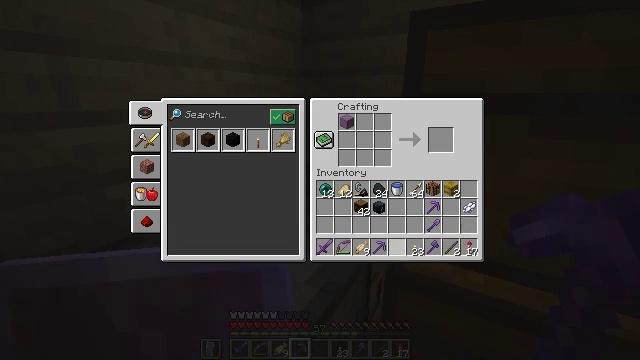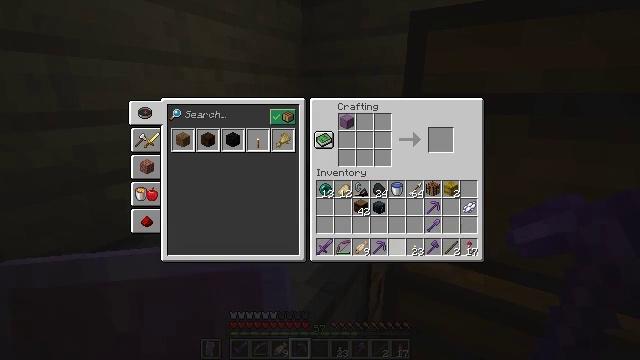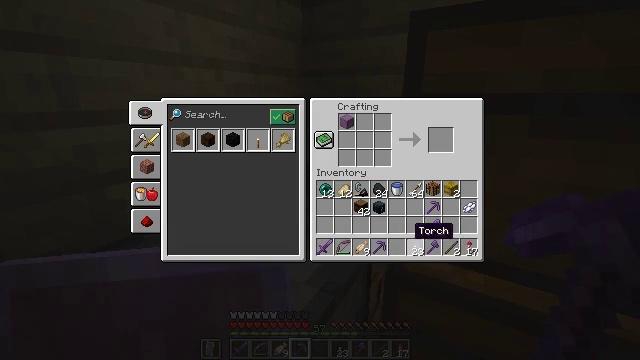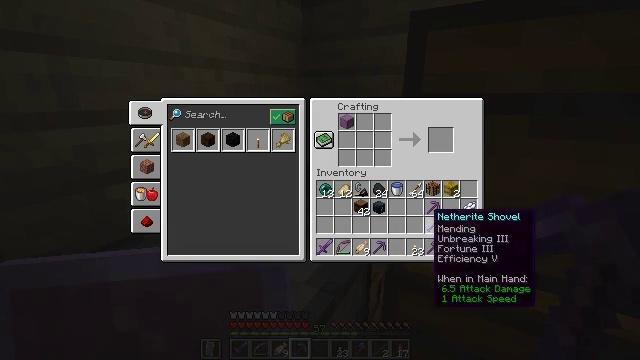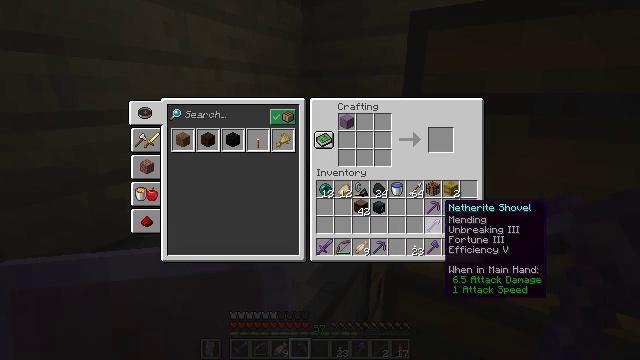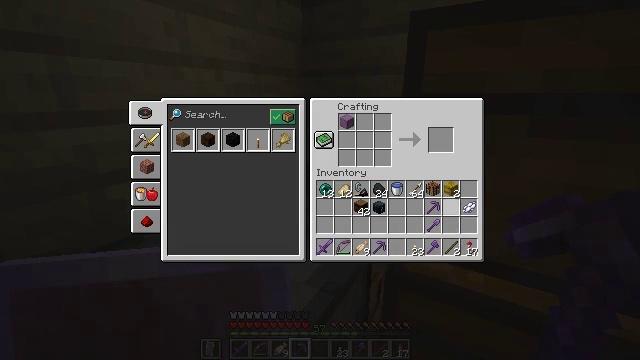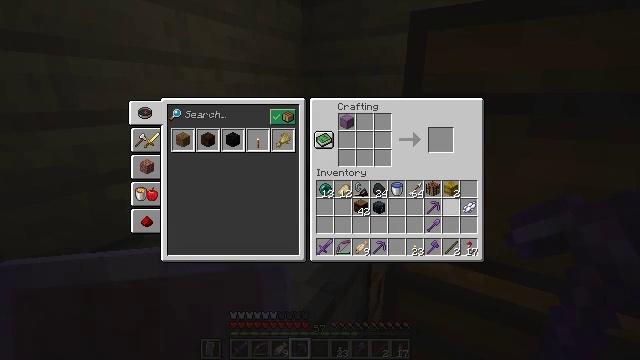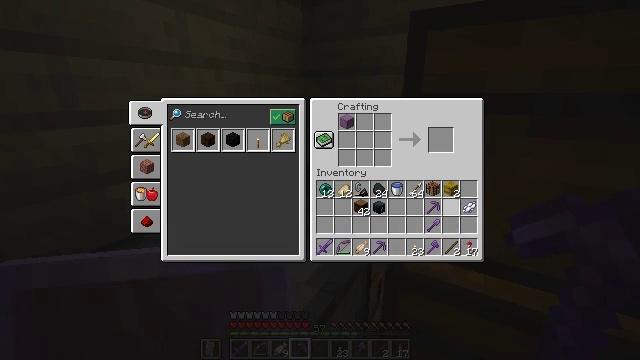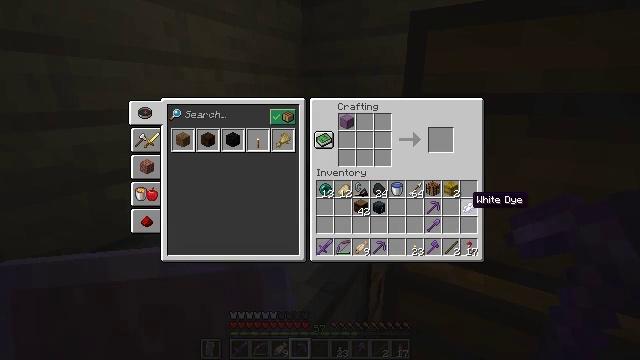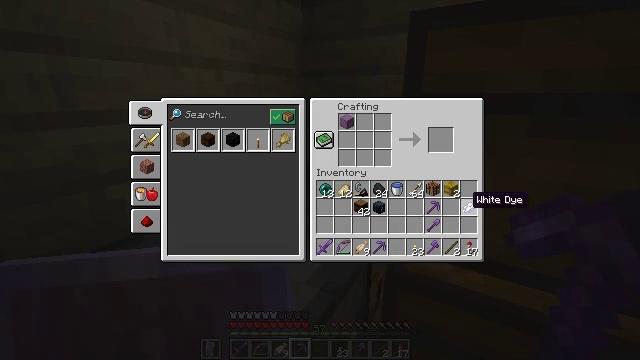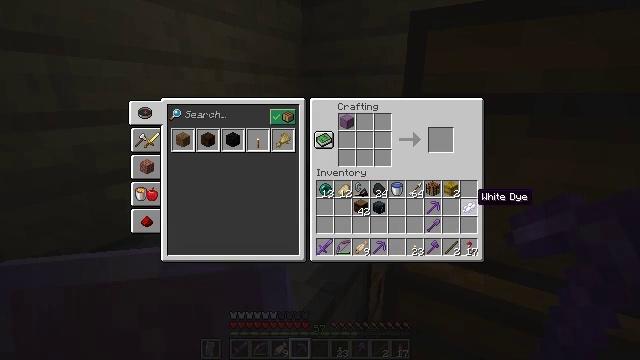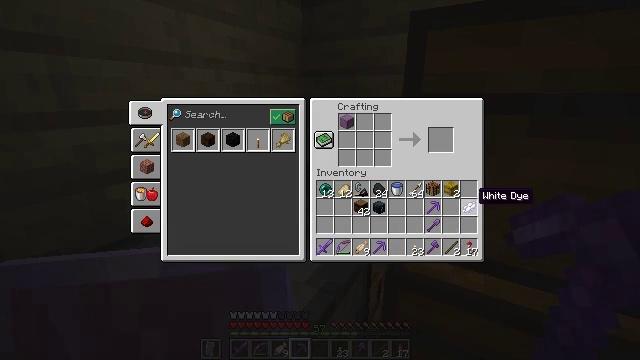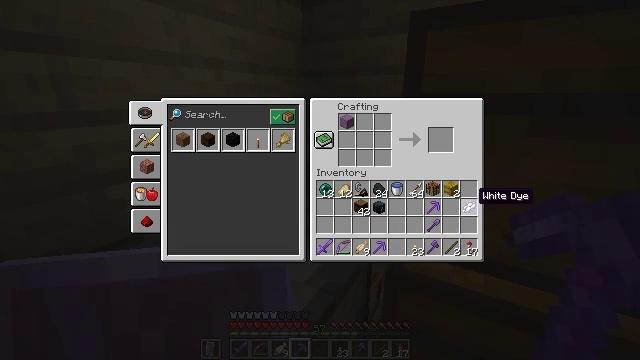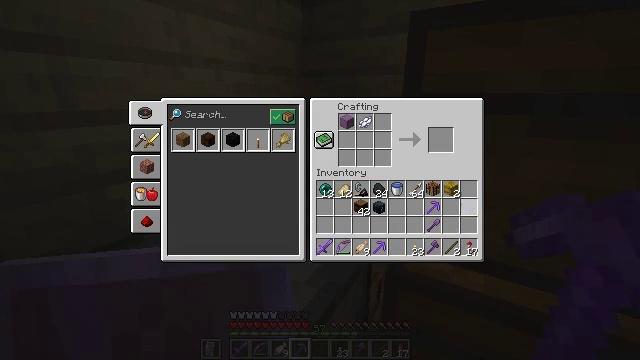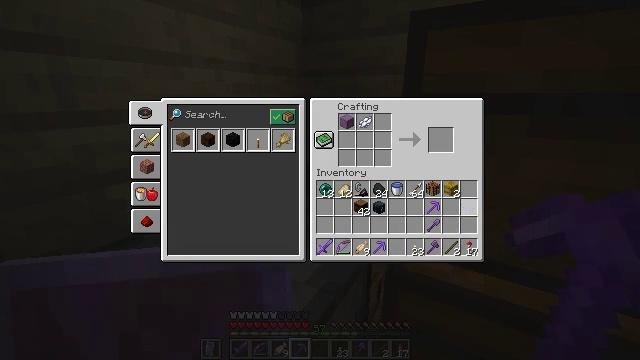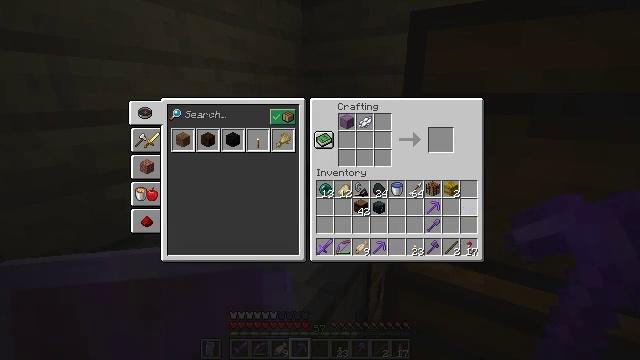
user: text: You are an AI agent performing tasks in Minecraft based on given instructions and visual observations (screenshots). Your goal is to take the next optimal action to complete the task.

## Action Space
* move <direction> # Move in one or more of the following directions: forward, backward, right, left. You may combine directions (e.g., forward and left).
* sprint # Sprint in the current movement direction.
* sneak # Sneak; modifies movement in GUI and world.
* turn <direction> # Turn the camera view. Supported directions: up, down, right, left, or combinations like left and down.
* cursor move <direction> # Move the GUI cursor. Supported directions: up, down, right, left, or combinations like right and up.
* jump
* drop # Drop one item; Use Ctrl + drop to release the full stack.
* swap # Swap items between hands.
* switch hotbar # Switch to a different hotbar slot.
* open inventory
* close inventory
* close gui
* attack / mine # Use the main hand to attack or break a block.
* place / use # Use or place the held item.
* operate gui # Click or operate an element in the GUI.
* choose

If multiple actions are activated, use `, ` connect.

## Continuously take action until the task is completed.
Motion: motion action
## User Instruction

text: craft item white shulker box
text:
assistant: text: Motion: sneak
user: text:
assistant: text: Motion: sneak, turn right and up
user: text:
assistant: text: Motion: sneak, turn right and up
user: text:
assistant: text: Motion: sneak, turn right and up
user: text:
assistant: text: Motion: sneak, turn right
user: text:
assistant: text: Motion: sneak, turn right
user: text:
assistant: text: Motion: sneak
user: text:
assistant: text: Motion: sneak, turn right
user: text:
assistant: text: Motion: sneak
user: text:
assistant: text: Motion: sneak
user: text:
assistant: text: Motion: sneak
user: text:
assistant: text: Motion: sneak
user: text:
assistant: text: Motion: sneak, attack / mine
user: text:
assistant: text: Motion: sneak, attack / mine
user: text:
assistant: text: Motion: sneak
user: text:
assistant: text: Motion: sneak, turn left and up
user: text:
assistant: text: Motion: sneak, turn up
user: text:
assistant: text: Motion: sneak, turn up
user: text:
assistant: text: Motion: sneak
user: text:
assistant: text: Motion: sneak
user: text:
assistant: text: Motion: sneak
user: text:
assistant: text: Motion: sneak, turn left and up
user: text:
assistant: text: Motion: sneak
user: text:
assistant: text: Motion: sneak
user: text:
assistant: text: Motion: sneak
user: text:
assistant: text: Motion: sneak, attack / mine
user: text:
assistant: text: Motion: sneak, attack / mine
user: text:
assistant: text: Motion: sneak, attack / mine
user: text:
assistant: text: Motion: sneak, turn left and down
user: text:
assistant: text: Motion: turn left